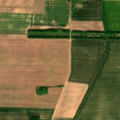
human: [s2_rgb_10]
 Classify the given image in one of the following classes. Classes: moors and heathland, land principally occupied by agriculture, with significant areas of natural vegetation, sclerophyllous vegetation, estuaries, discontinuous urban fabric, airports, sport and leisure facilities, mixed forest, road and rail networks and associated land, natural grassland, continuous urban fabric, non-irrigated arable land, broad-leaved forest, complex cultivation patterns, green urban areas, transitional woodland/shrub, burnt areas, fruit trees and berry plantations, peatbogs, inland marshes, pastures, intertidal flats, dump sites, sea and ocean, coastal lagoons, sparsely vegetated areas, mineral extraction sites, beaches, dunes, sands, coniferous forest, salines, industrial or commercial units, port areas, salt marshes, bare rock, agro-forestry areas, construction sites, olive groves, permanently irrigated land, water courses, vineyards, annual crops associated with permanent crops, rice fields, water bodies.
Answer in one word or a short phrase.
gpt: non-irrigated arable land, complex cultivation patterns